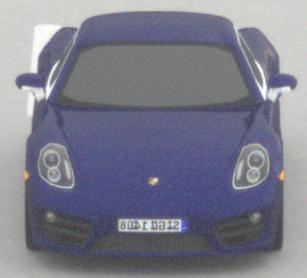
Make: Porsche
Model: Cayman
Detailed model: Cayman (981C)
Model produced from: 2013/03
Model produced until: 2014/04
Doors: 2
Color: blue
Road condition: dry road
Daytime: morning or afternoon
Contrast: low contrast